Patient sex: M
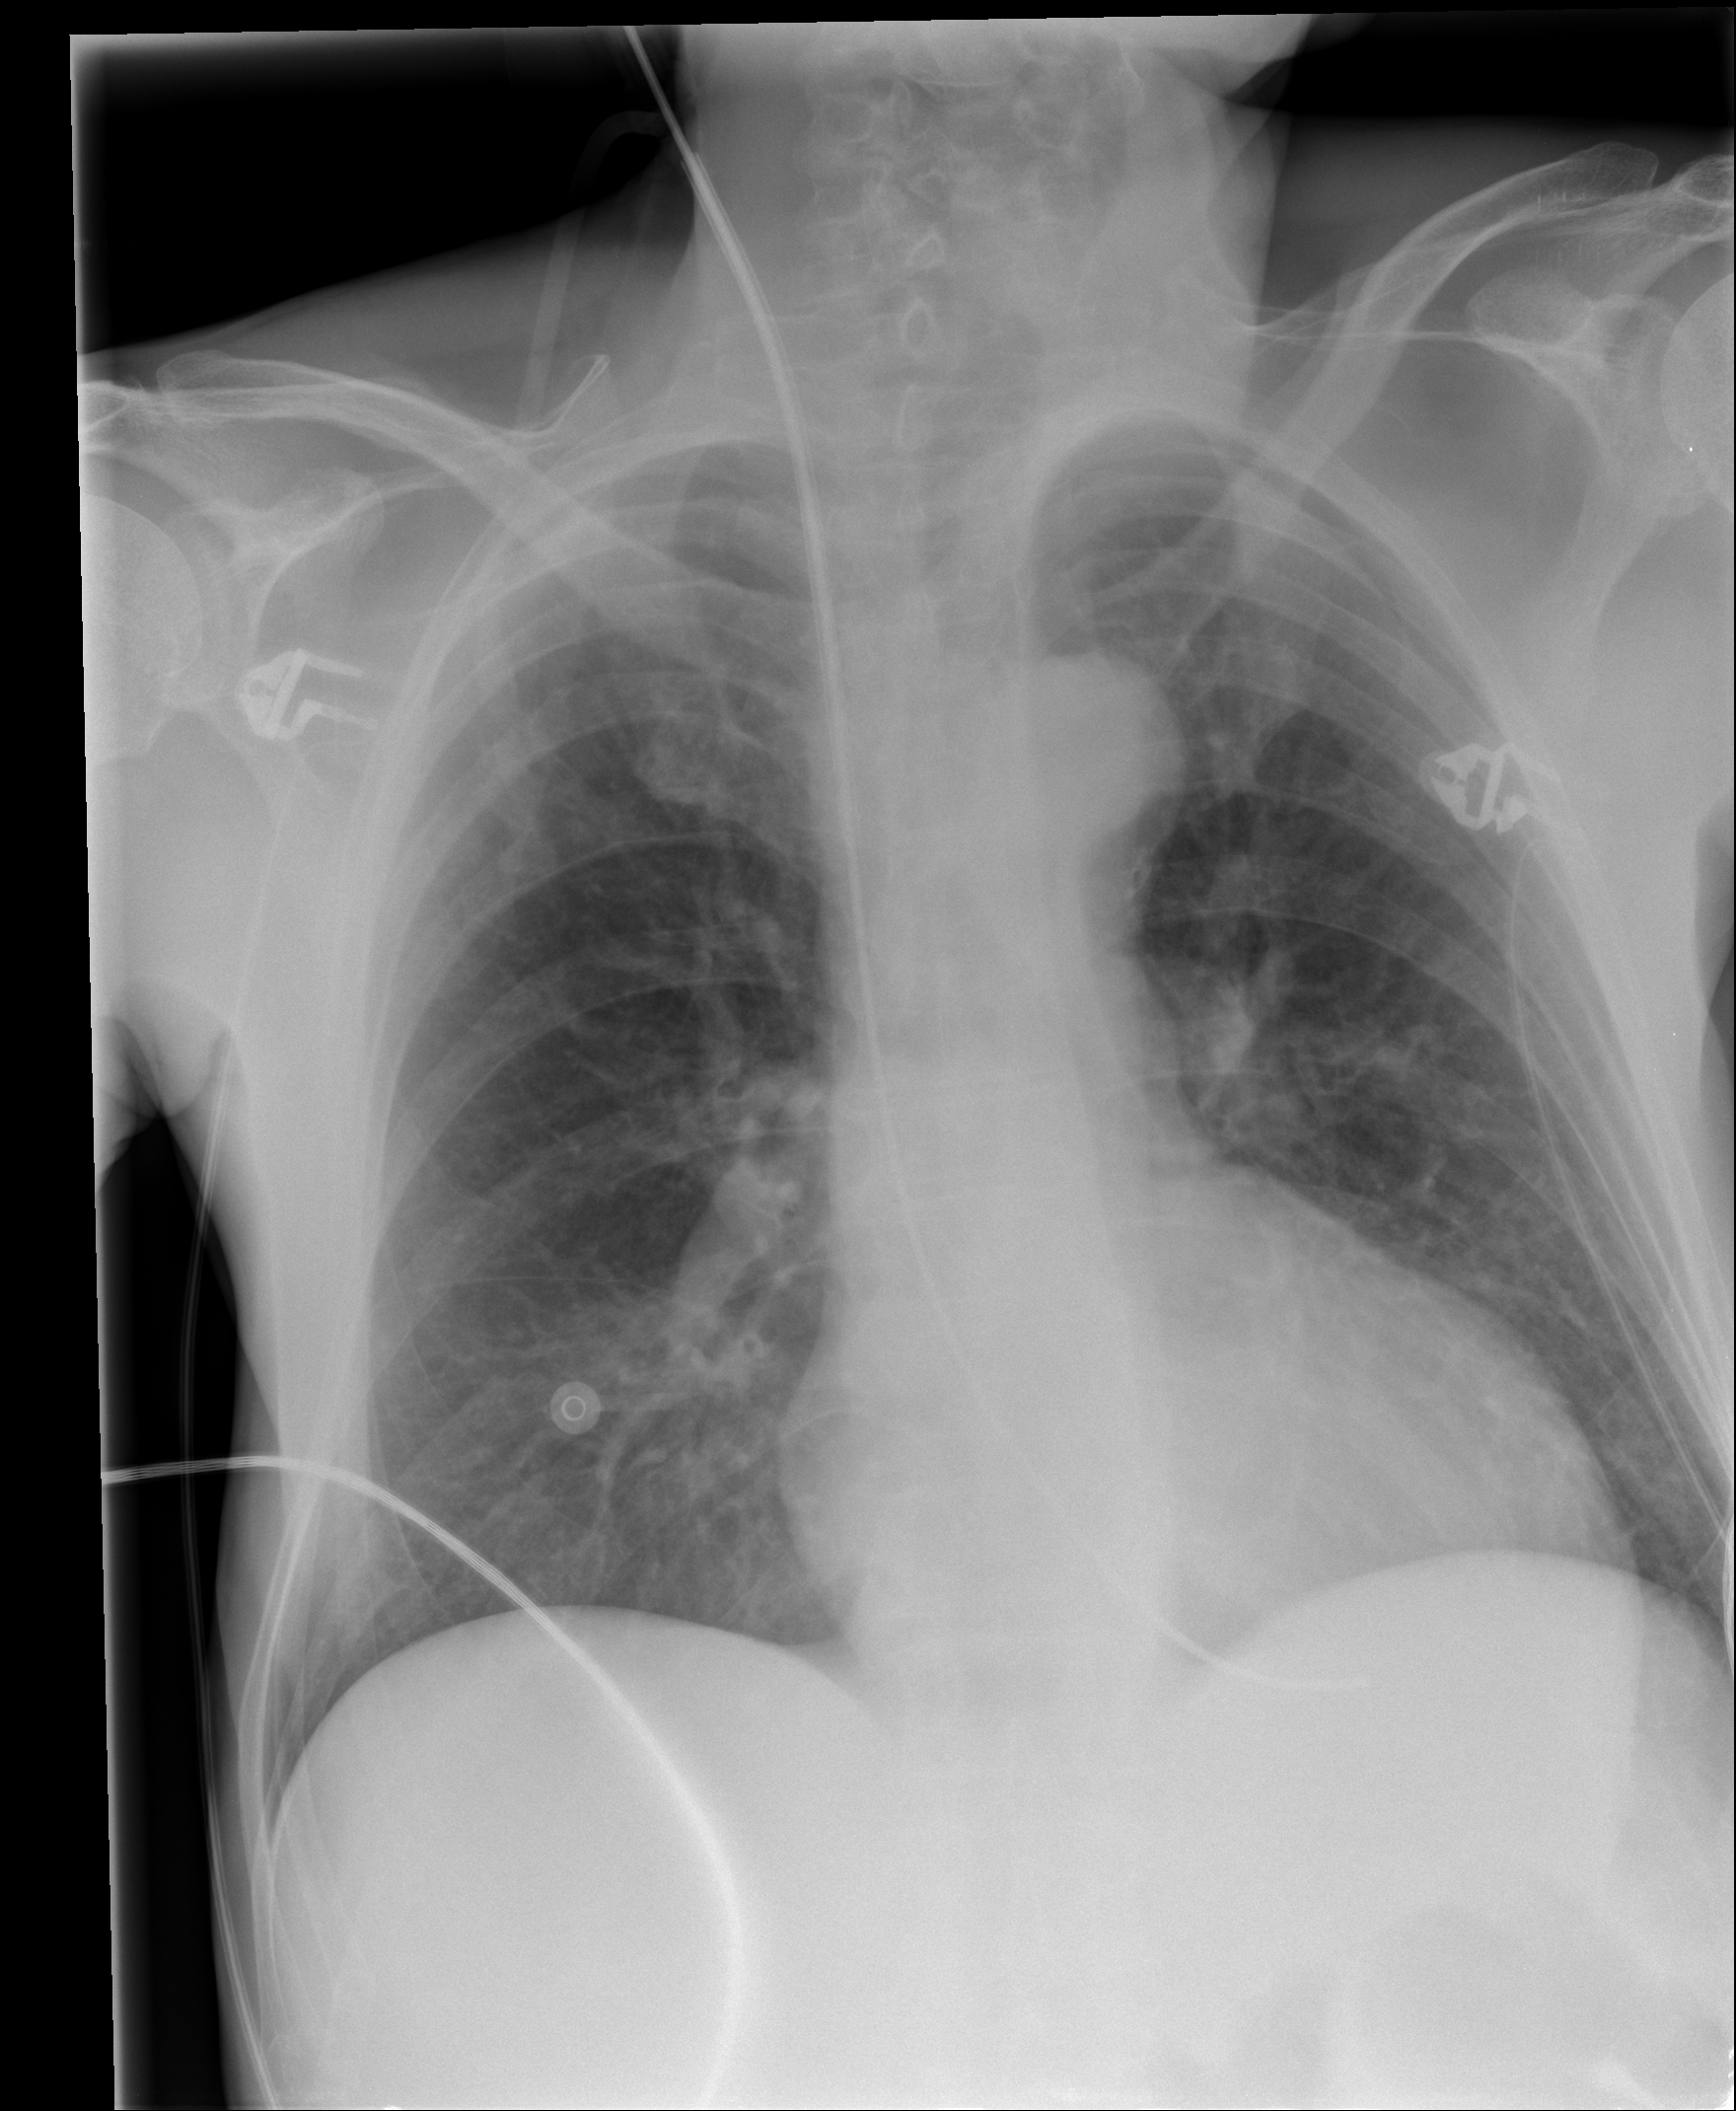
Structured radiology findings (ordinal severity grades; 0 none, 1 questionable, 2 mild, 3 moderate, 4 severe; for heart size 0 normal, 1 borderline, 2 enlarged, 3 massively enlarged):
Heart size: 2
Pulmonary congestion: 0
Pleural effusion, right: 0
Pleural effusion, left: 0
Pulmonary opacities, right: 0
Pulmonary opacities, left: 0
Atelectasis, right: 2
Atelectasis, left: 0